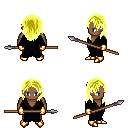
a pixel art fantasy rpg character, male body template, human, dark skin, gray robe, red pants, gold long hairstyle, gold gloves, gold boots, spear, four views (front, back, left, right), 2x2 character sprite sheet, small pixel art, hard edges, no anti-aliasing